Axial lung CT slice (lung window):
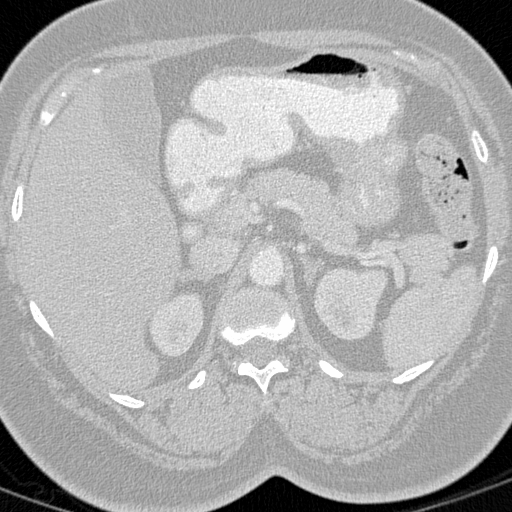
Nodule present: no